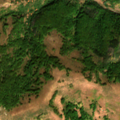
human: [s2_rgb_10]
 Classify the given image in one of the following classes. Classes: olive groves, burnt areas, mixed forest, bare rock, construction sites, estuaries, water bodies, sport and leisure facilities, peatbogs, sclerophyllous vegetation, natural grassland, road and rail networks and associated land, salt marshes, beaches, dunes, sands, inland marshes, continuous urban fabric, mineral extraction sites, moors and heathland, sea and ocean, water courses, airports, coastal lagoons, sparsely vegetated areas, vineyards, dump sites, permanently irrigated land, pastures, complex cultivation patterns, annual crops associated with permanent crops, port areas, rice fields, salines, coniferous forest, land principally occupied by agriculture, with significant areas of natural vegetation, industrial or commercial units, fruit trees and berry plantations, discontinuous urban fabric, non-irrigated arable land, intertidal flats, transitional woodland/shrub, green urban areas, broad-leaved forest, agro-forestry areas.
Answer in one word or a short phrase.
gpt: broad-leaved forest, natural grassland, transitional woodland/shrub